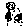
Label: moon